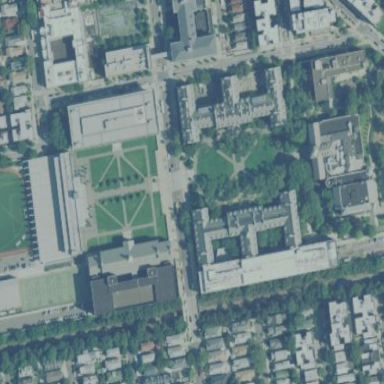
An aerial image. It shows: University.